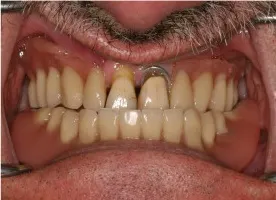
Preoperative clinical situation front view.
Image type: medical_photograph (oral_photograph)